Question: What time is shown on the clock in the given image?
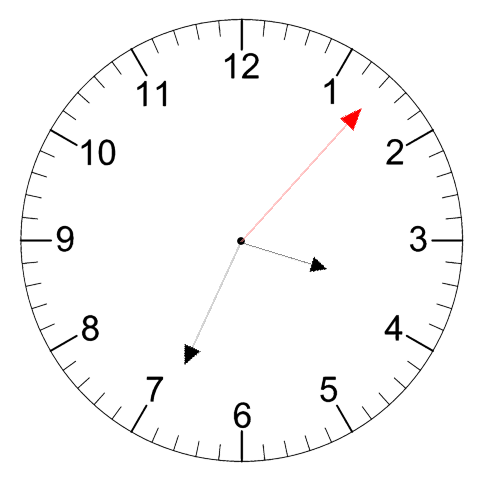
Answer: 03:34:07